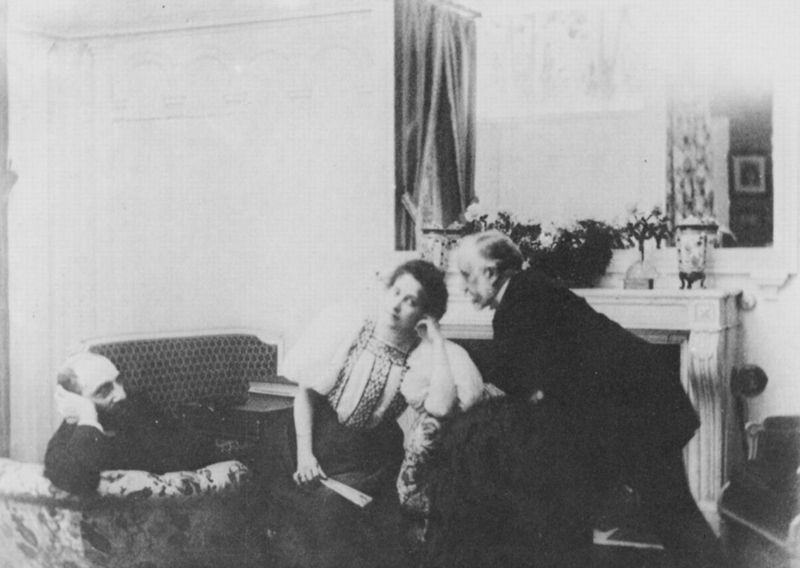
Titel: Paul Poujaud und Madame Arthur Fontaine
Künstler: Antoine Degas
Institution: Sammlung Monsieur und Madame Marc Julia
Schlagwörter: gruppe, mann, weiß, sitzen, blumen, fenster, frau, grau, hell, kleid, lampen, licht, männer, raum, schwarz, stuhl, tisch, zimmer, dame, fächer, gespräch, muster, rock, alt, anzug, bart, jung, regal, wand, arm, arme, bluse, falten, rahmen, spitze, bild, gesten, gruppenportrait, gruppenporträt, möbel, portrait, porträt, spiegel, vorhang, interieur, kostüm, sessel, stickerei, drei, paar, personen, pflanze, england, gebeugt, puffärmel, alltag, genre, kamin, stilleben, vase, bilder, bilderrahmen, sofa, wohnzimmer, liegen, kaminsims, unterhaltung, zwei, mieder, langeweile, bordüre, gardine, salon, zwei männer, glatze, stuck, deutsch, couch, ellenbogen, aufstützen, gesteck, unscharf, foto, fotografie, photographie, buch, bayern, schwarzweiß, flüstern, gruppenbild, freud, zuneigung, photo, ehepaar, aufgestützt, mobiliar, chaiselongue, ablage, fot, zuhören, wohnraum, cäsar, wohnstube, unschärfe, drei personen, öbel, 19. jahrhundert